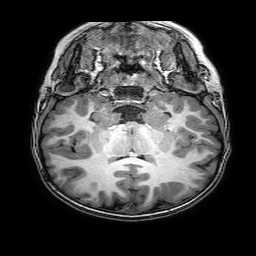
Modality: T1w
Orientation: sagittal
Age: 6
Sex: male
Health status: healthy